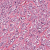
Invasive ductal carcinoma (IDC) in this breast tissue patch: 1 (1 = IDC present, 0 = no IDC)